Question: I recently updated to Android Studio 0.5 and Android-Gradle plugin 0.9. Now my project is not refreshing/syncing.
I get the following error:

I have checked that the 'build.gradle' in project root is using the 0.9.+ version of gradle.
How do I solve this problem?
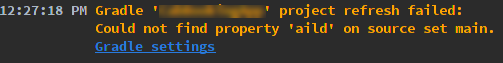
Answer: Turns out it is a line in the build.gradle of one of the library projects that I've been using.
'''
aild.srcDirs = ['src']
'''
Strange that the error never occured before this update. Well removing that line solved the problem.
Thanks for the help anyways guys :)